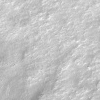
Atmospheric dust classification: not_dusty